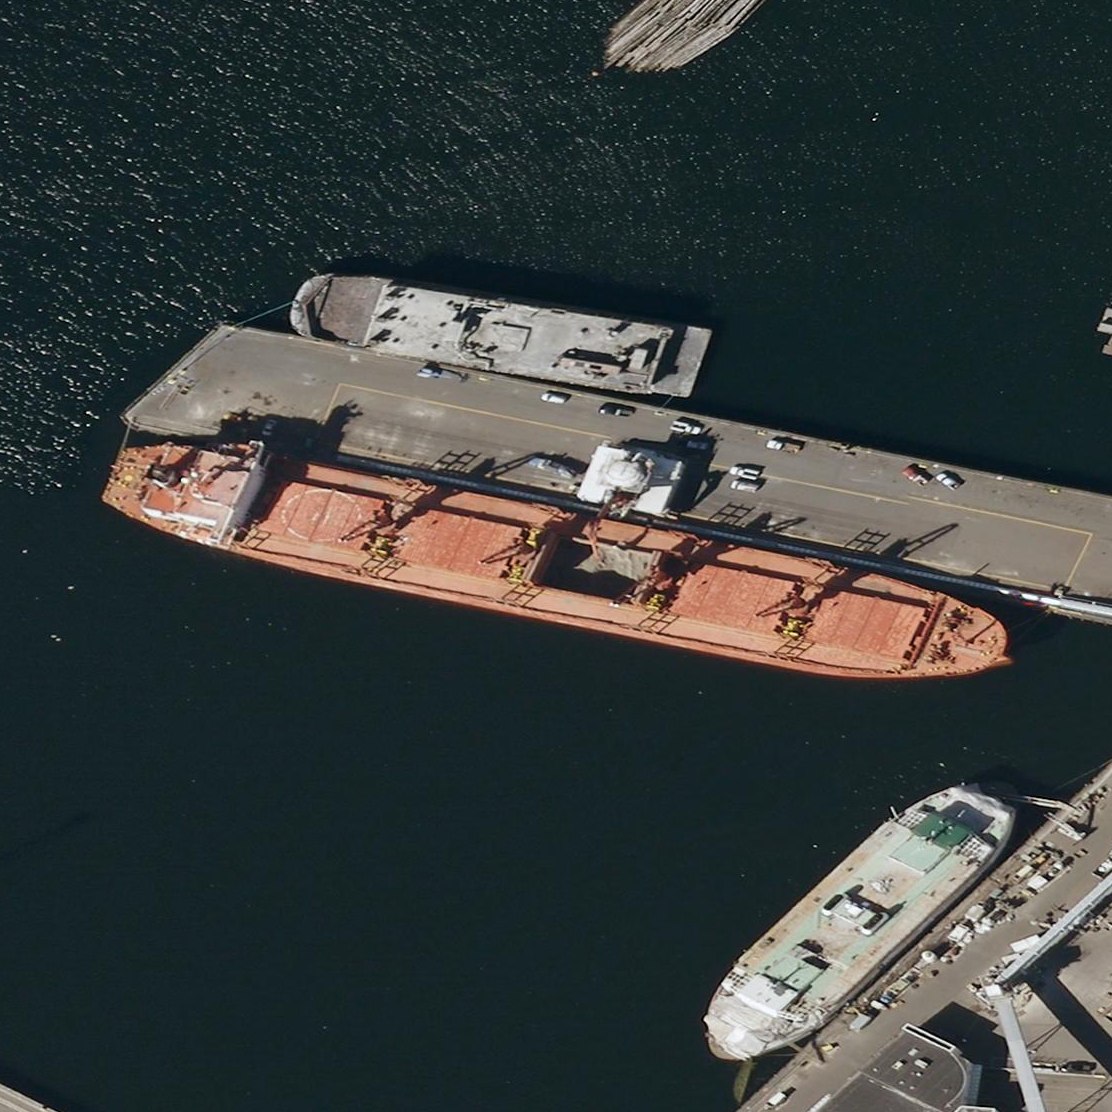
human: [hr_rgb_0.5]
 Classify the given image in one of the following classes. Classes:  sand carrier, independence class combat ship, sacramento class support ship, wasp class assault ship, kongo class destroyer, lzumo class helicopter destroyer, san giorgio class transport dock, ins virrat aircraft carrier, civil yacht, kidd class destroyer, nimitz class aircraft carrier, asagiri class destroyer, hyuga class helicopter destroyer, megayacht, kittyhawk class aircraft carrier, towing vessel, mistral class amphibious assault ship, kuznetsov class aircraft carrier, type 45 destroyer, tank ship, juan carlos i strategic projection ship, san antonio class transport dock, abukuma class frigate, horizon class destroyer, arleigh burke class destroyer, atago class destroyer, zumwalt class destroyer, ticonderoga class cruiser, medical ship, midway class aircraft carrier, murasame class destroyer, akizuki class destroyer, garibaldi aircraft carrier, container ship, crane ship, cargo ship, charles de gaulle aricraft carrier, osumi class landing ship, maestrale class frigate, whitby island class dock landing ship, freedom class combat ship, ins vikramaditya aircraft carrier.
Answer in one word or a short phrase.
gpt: Sand carrier